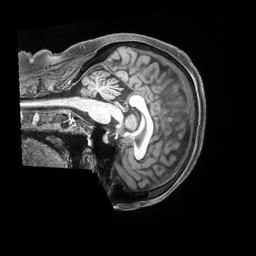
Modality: T1w
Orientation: sagittal
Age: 53
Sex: female
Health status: ill
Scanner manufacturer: siemens
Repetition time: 2.4 s
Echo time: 0.00231 s